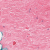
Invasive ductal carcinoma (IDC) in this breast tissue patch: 0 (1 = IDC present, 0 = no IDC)